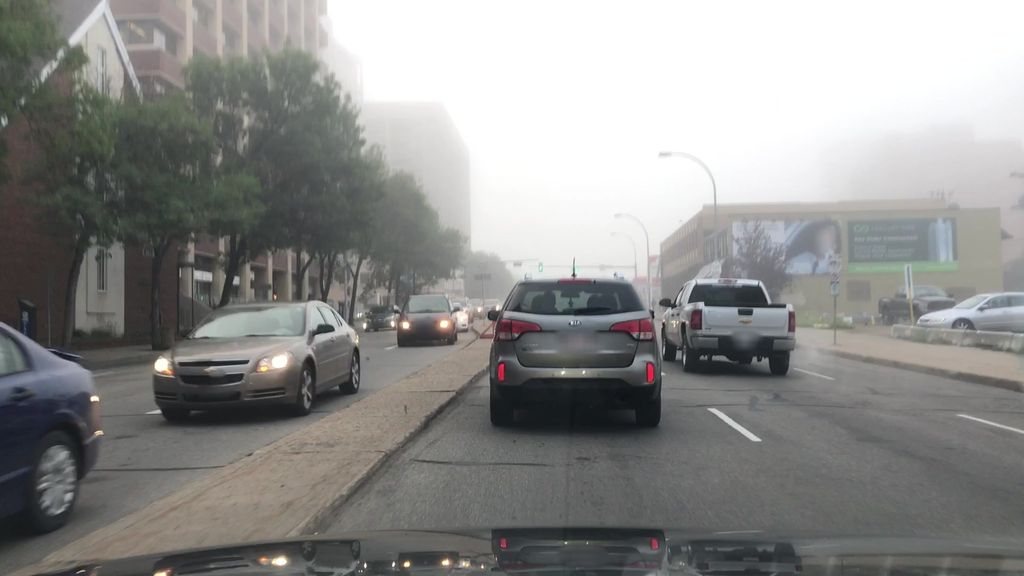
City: edmonton